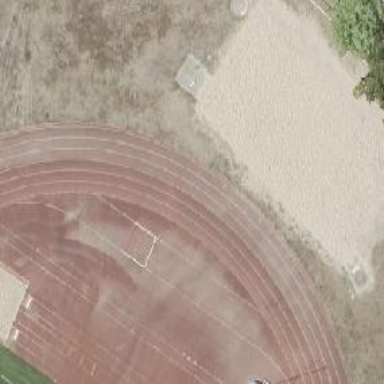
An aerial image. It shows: Sandy pitch designated for beach volleyball.